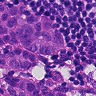
Metastatic tissue present: yes